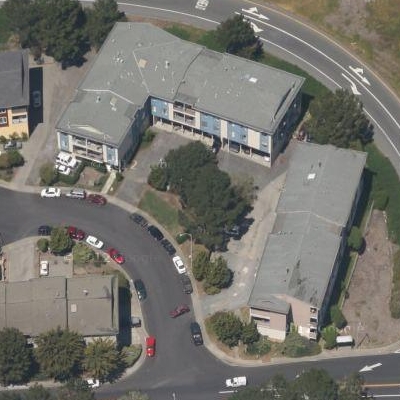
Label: fResident